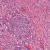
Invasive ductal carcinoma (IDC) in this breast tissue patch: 1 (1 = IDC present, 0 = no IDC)